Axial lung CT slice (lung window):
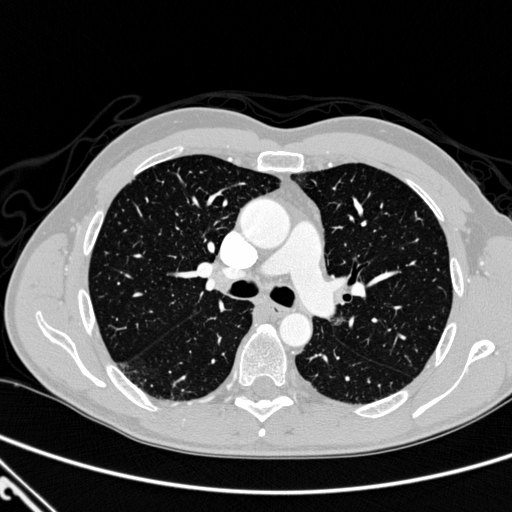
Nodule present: no